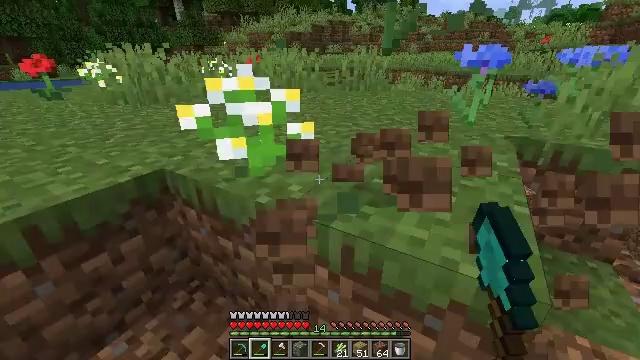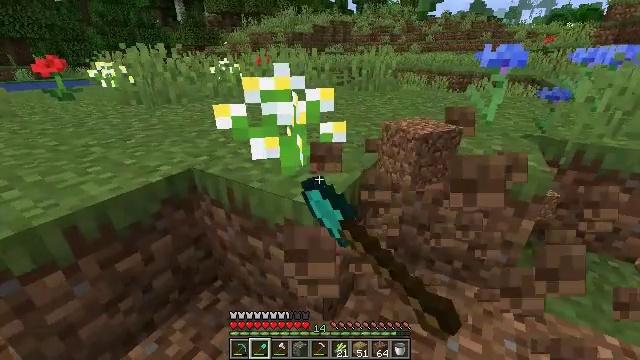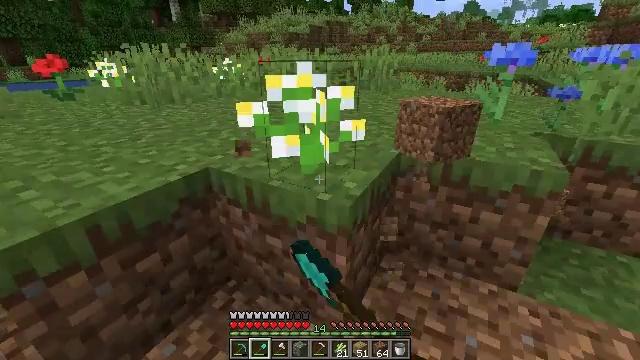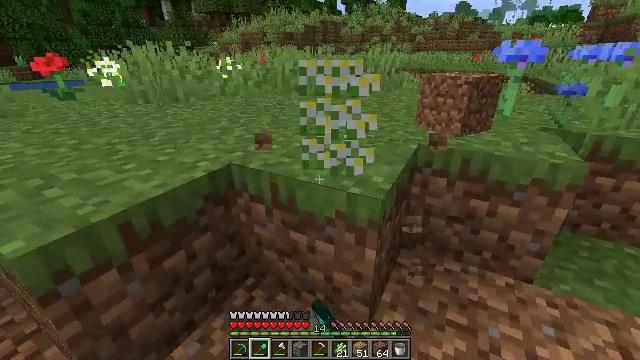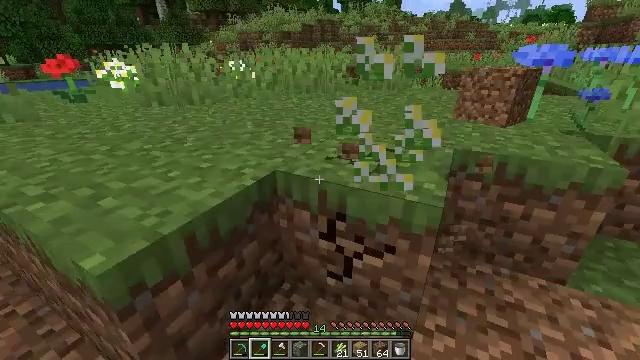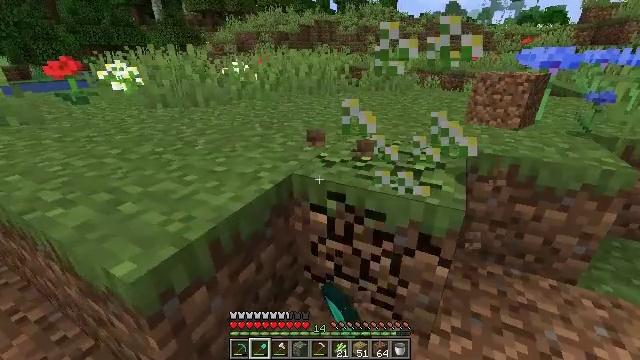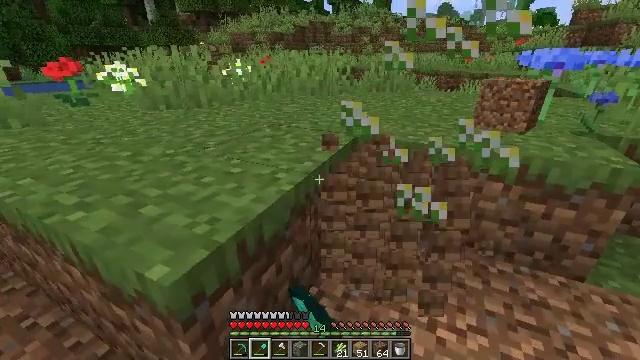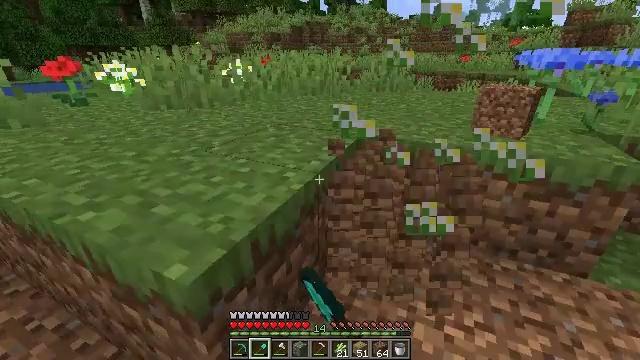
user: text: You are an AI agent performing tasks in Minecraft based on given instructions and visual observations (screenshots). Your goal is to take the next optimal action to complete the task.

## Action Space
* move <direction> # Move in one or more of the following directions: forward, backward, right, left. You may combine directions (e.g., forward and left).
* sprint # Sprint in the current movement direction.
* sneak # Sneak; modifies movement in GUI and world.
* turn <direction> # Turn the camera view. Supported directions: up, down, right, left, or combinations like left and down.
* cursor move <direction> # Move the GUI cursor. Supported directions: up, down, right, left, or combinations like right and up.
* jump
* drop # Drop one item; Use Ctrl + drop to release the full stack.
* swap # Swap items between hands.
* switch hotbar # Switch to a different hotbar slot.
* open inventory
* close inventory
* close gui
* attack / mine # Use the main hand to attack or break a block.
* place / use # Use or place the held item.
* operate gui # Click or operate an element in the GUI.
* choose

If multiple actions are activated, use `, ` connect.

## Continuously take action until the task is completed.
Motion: motion action
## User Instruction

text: Mine the azure bluet flower.
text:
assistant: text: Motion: move left, attack / mine
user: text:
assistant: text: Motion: move left, attack / mine
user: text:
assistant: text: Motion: move left, turn right, attack / mine
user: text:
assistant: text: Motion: move left, turn right, attack / mine
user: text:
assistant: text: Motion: move left, attack / mine
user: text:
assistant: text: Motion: turn right, attack / mine
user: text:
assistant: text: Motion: attack / mine
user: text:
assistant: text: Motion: attack / mine